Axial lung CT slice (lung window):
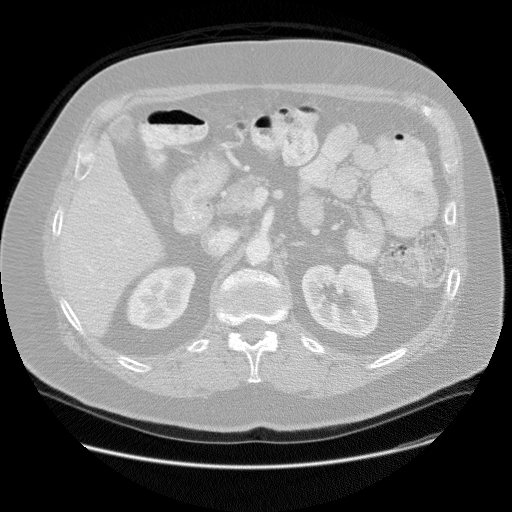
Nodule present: no